Aerial crown-view tile of a tropical tree (Barro Colorado Island, Panama), acquired 20250915:
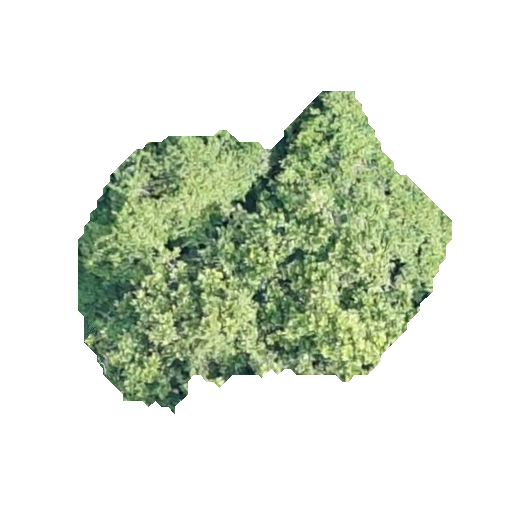
Species: Anacardium excelsum
GBIF accepted scientific name: Anacardium excelsum
Crown area: 115.761 m²